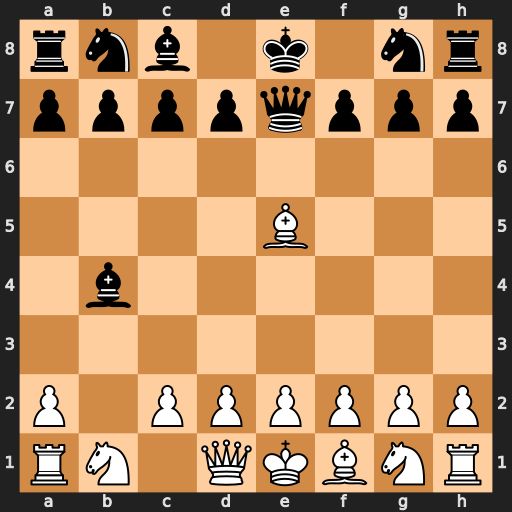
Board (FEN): rnb1k1nr/ppppqppp/8/4B3/1b6/8/P1PPPPPP/RN1QKBNR
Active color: w
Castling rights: KQkq
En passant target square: -
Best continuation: Bxg7 f6 Bxh8